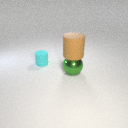
large brown rubber cylinder above large green metal sphere